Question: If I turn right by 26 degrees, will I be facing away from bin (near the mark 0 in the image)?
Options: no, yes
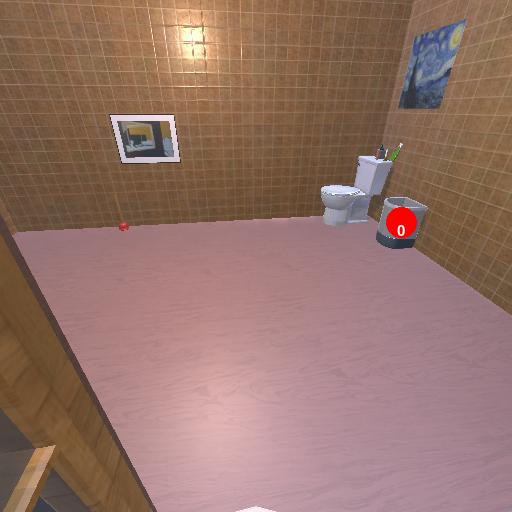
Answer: no